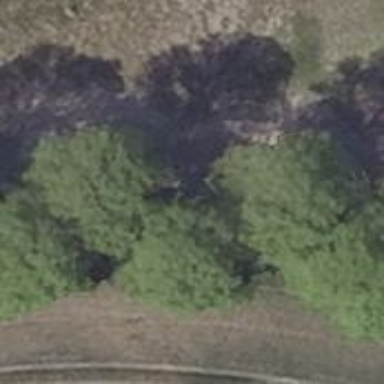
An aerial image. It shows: Row of deciduous broadleaved trees.